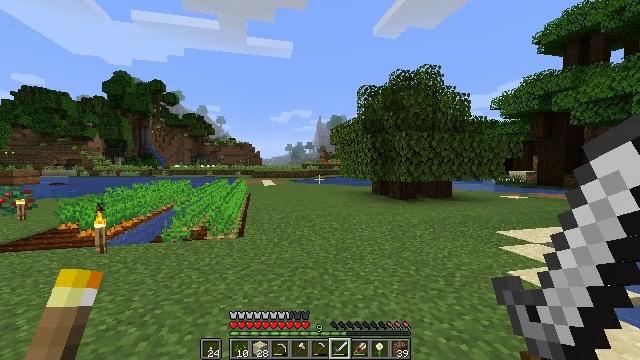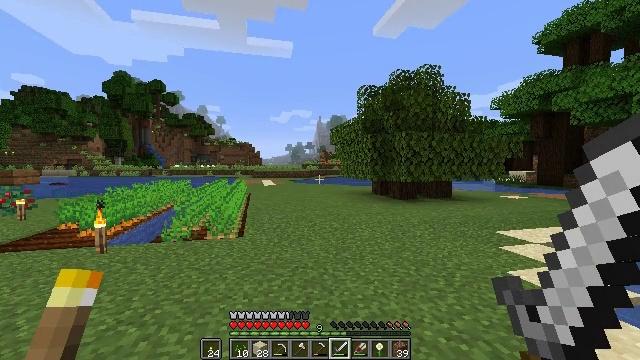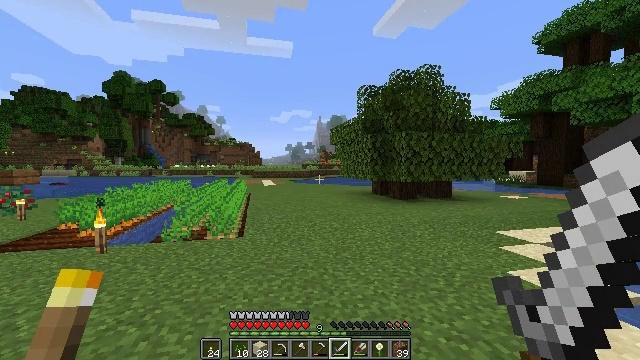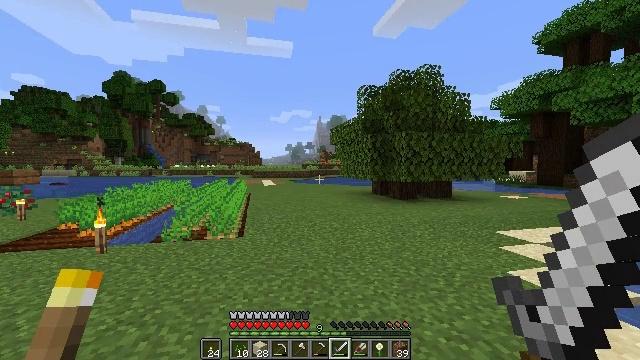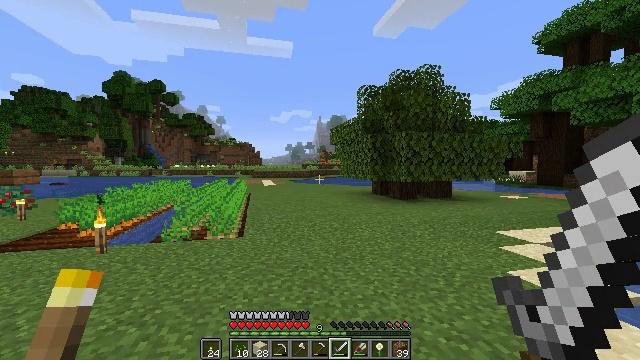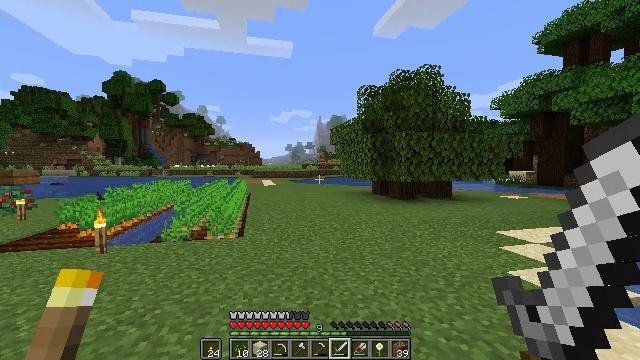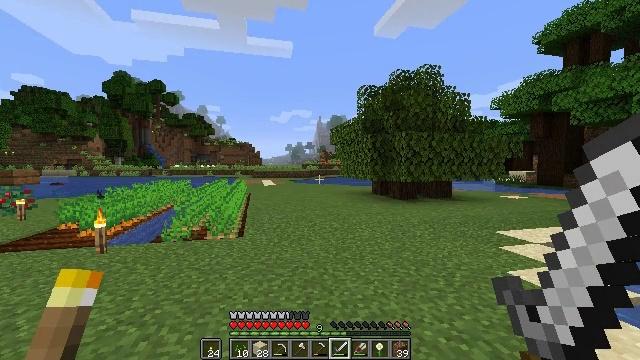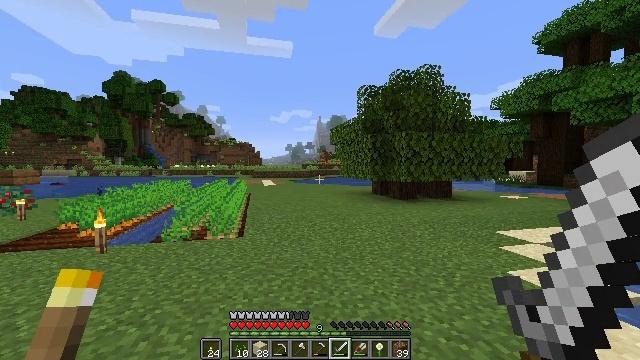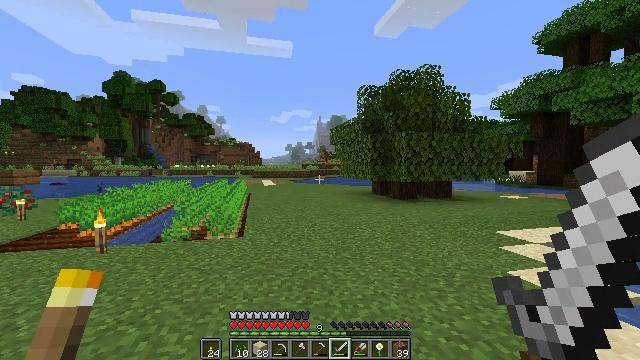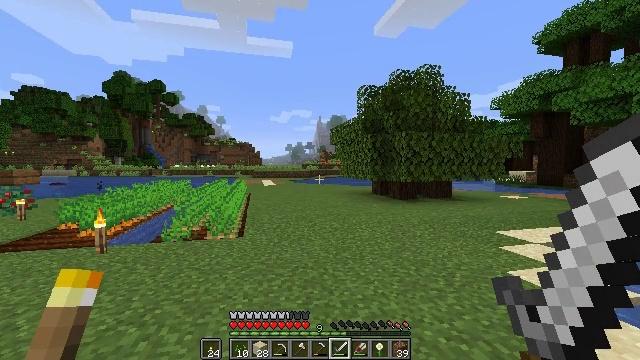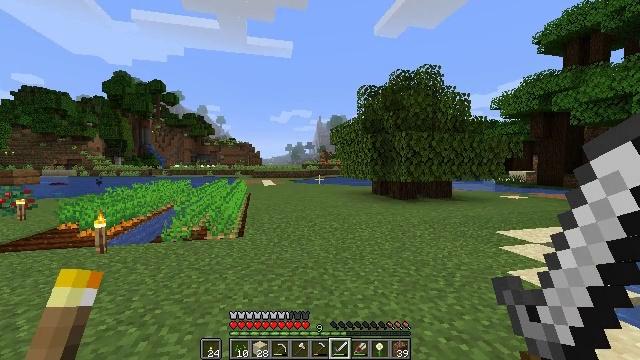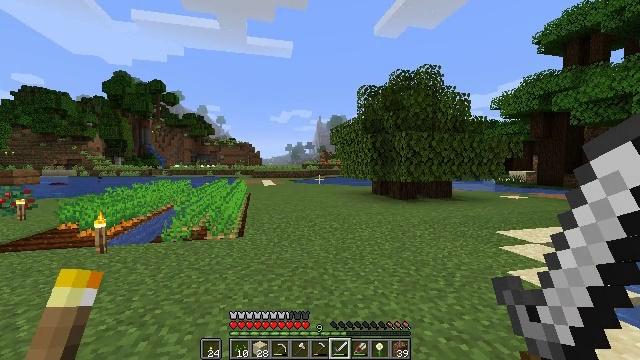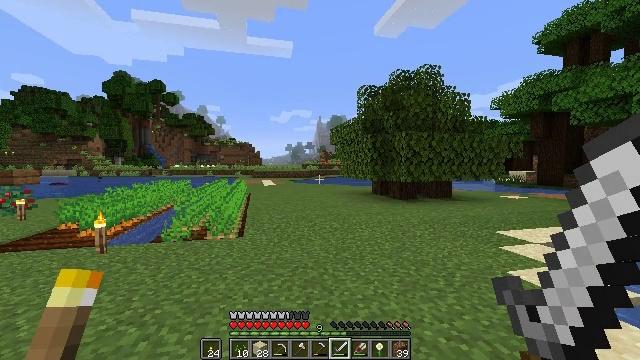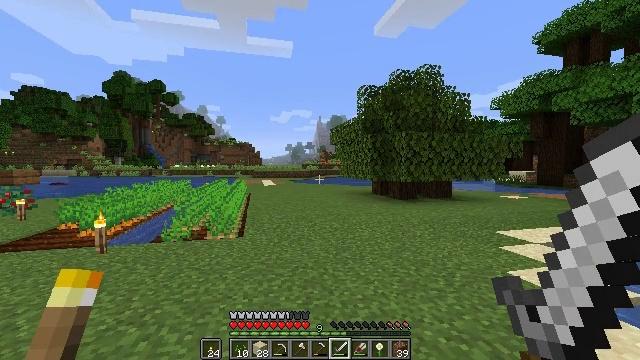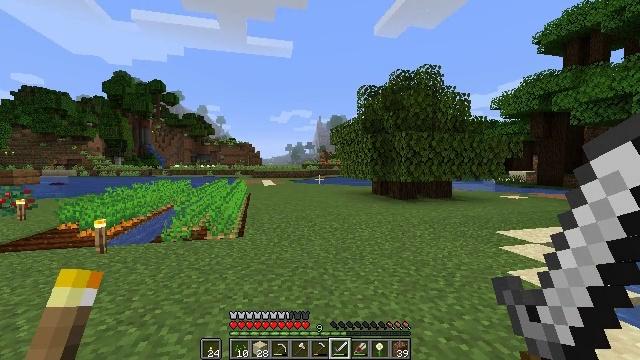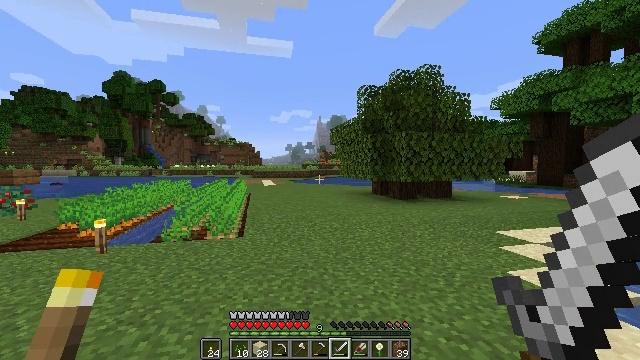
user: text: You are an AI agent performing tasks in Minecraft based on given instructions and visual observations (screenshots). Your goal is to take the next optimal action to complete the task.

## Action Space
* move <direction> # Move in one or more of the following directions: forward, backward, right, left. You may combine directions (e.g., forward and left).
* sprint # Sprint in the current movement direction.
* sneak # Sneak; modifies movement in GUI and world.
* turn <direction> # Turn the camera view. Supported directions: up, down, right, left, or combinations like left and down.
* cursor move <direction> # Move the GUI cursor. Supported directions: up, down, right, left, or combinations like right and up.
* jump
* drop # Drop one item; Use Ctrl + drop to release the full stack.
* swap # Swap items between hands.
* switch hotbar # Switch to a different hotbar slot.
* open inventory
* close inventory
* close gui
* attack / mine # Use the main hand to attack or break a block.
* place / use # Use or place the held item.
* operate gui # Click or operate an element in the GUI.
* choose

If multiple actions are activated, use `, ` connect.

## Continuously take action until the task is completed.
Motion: motion action
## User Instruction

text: Collect sand to make glass.
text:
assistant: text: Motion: no_op
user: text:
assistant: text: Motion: no_op
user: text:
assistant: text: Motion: no_op
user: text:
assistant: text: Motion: no_op
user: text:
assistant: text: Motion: no_op
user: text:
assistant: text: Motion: no_op
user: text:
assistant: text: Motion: no_op
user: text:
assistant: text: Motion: no_op
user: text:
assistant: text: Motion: no_op
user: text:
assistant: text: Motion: no_op
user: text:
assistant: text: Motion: no_op
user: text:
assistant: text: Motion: no_op
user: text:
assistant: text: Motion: no_op
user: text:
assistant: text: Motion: no_op
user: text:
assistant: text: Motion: no_op
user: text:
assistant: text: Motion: no_op
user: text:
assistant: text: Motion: no_op
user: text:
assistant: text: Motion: no_op
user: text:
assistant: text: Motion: no_op
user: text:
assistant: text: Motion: no_op
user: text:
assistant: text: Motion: no_op
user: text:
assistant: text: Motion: no_op
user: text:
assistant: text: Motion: no_op
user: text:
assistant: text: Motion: no_op
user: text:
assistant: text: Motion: no_op
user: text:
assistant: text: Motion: no_op
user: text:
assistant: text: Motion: no_op
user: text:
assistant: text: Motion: no_op
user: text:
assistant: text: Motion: no_op
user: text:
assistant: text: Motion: no_op